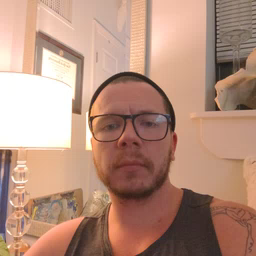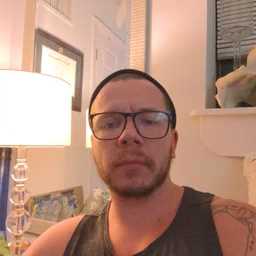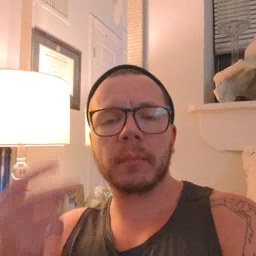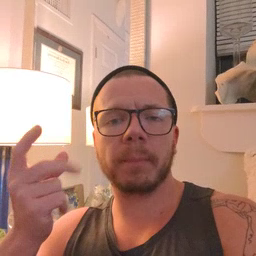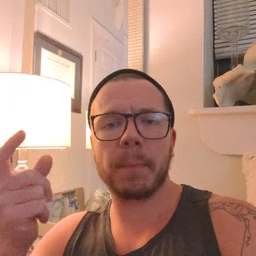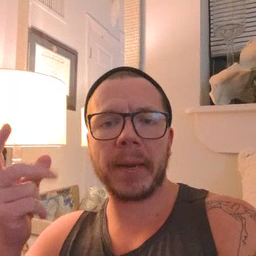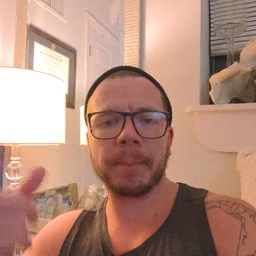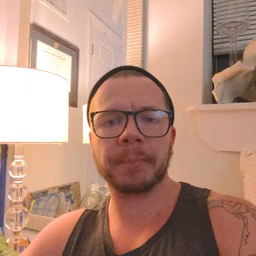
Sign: puppy